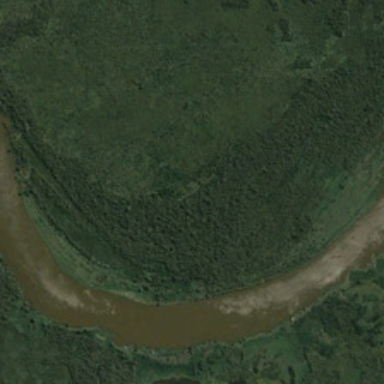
Many green trees are in two sides of a curved river .